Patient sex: F
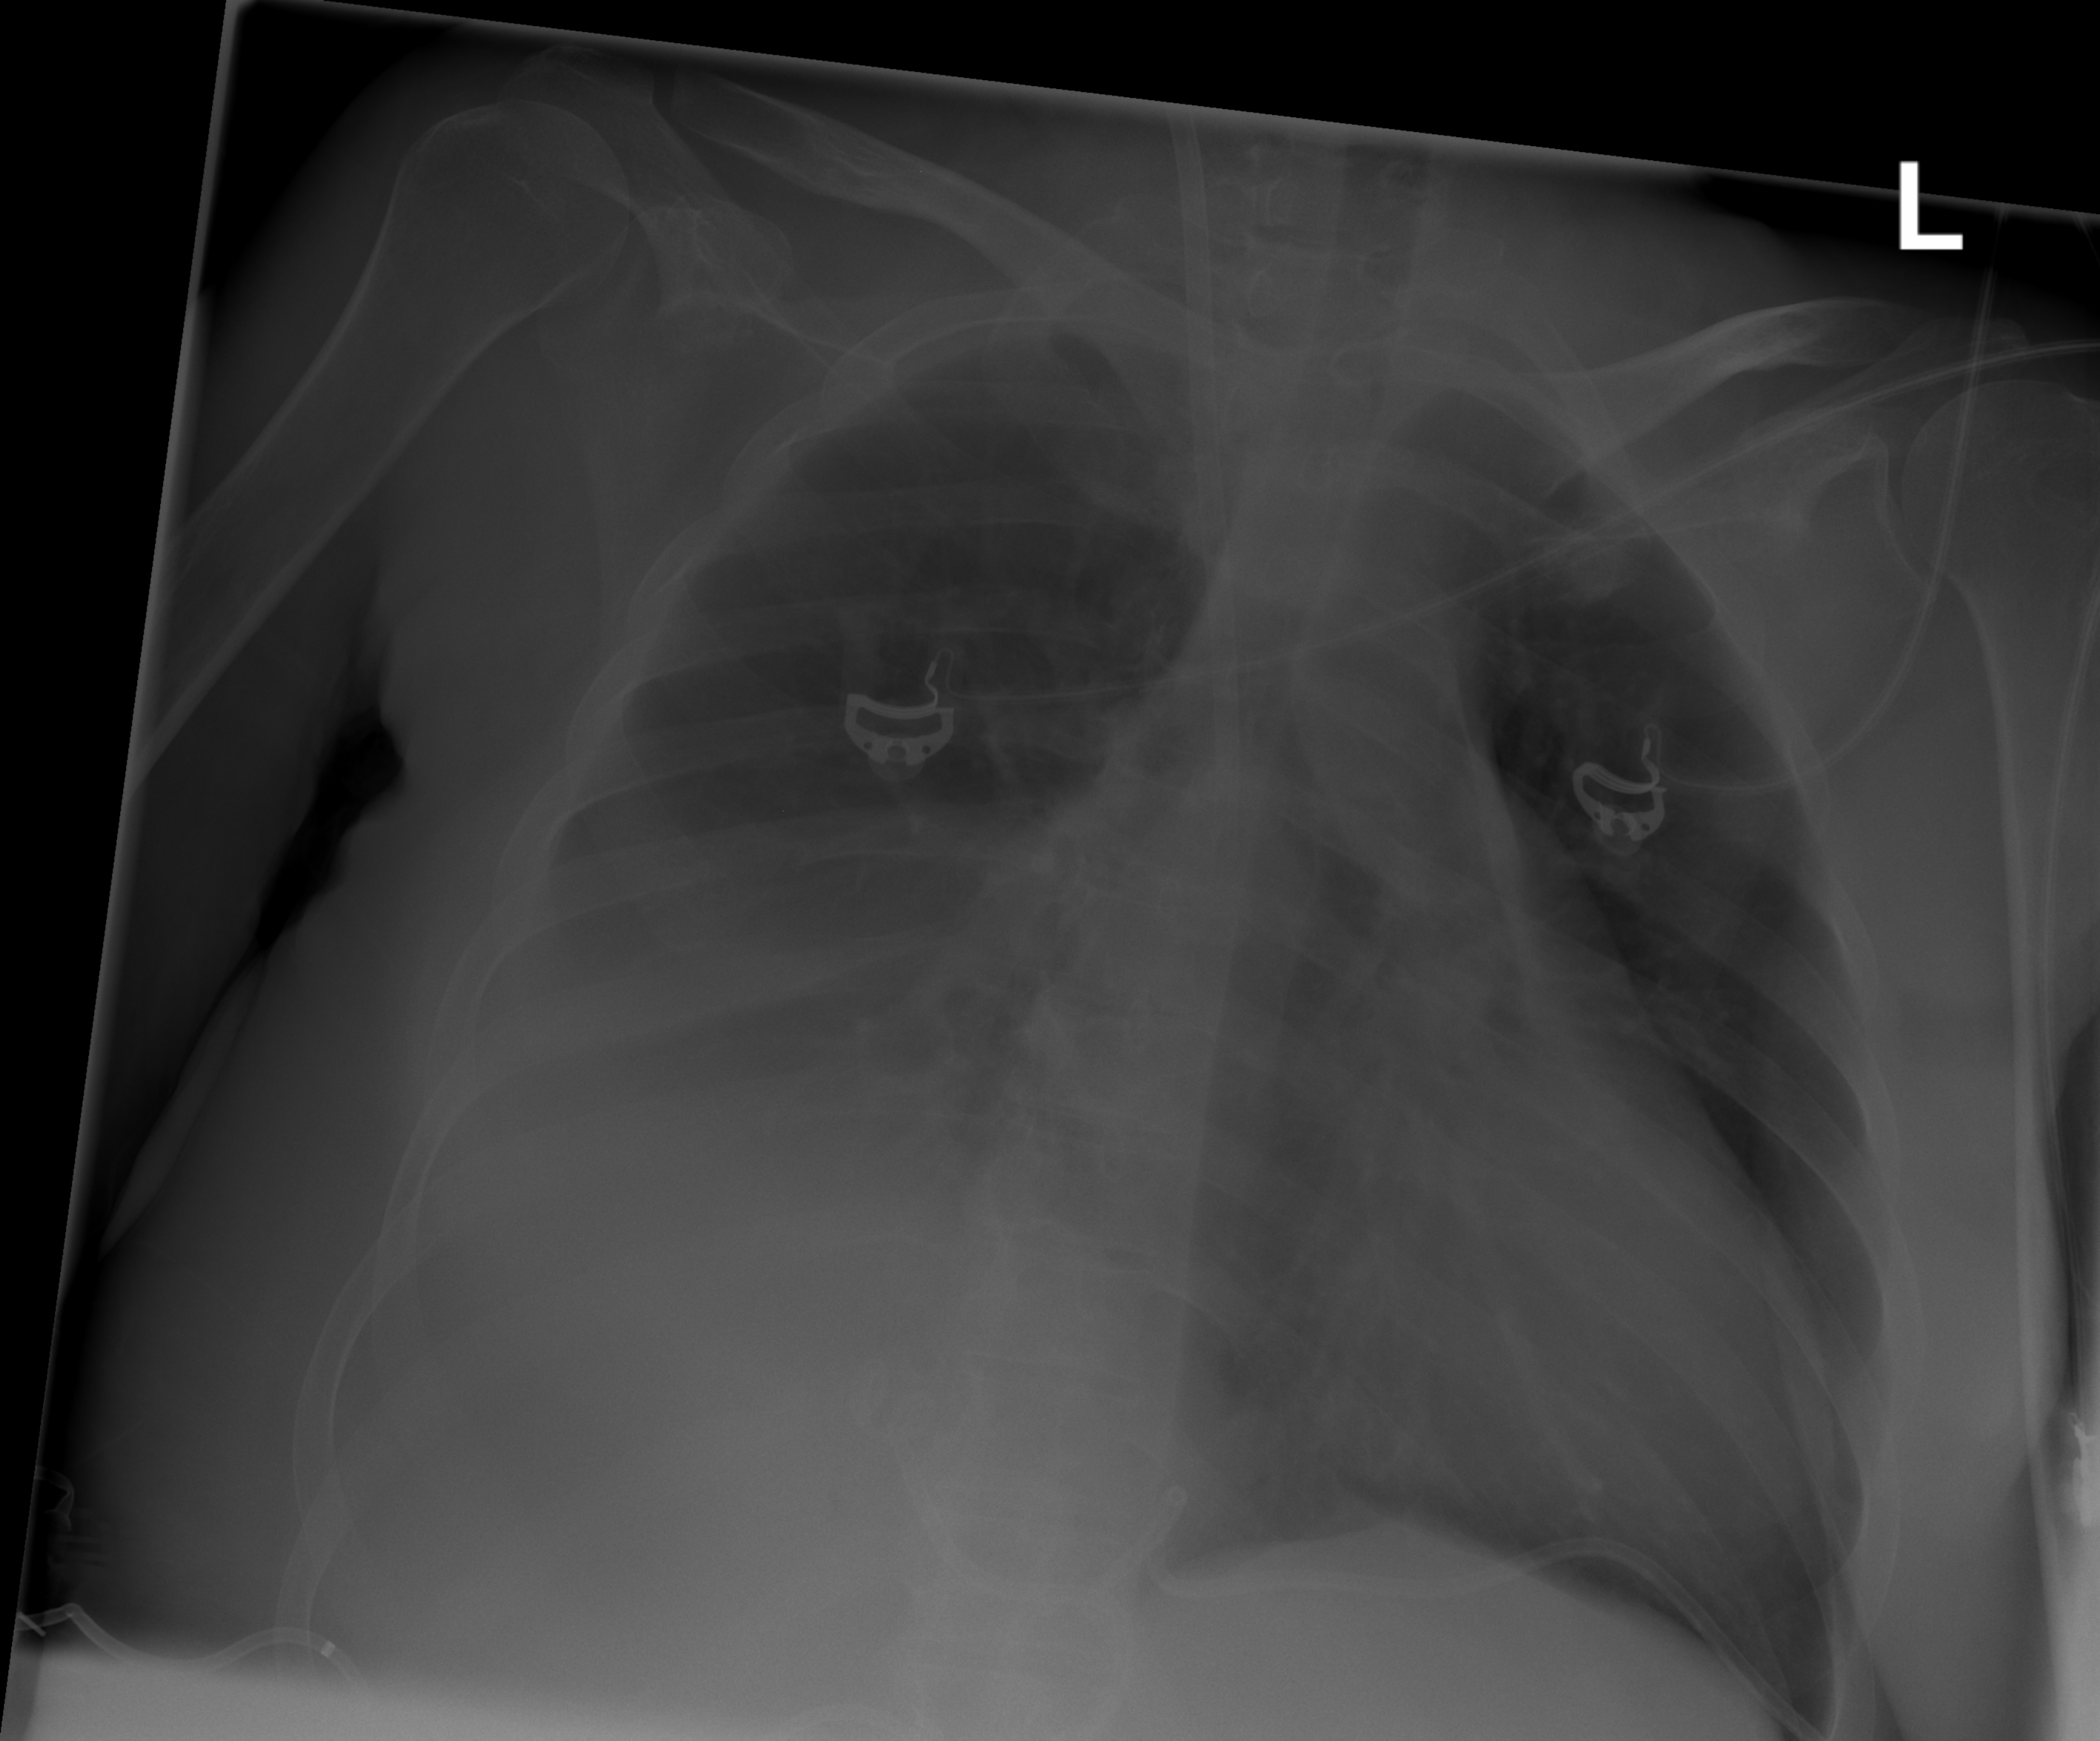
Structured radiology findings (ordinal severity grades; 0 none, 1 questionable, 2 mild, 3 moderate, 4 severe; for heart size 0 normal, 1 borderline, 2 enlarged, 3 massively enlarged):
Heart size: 2
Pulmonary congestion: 0
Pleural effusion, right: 3
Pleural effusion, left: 0
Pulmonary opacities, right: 0
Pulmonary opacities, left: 0
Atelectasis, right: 2
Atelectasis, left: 0